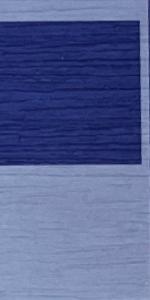
Label: Empty